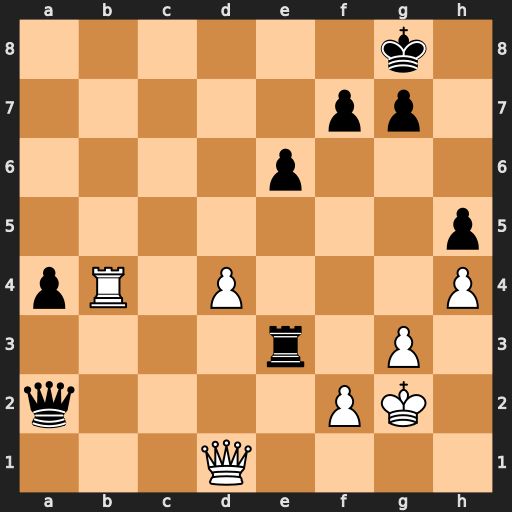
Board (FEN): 6k1/5pp1/4p3/7p/pR1P3P/4r1P1/q4PK1/3Q4
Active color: w
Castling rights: -
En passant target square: -
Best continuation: Rb8+ Kh7 Qxh5#